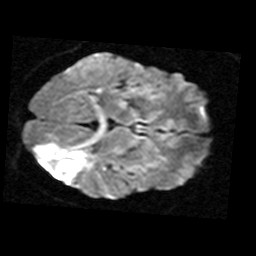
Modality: TRACE
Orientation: axial
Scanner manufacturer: siemens
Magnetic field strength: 1.5 T
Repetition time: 8.1 s
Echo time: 0.119 s